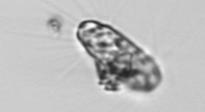
Label: Corethron_hystrix